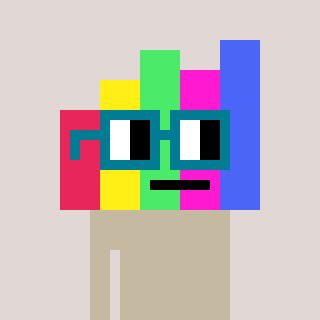
a pixel art character with square dark green glasses, a bar chart-shaped head and a grayscale-colored body on a warm background